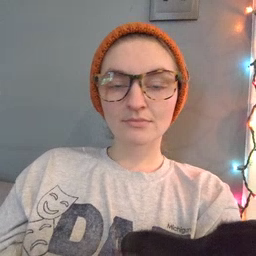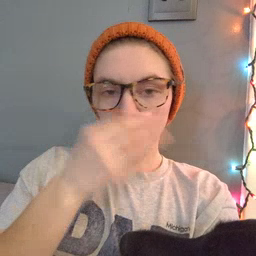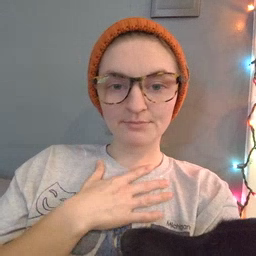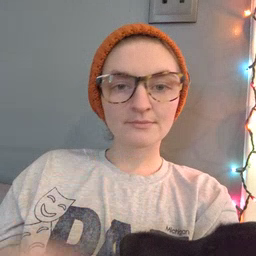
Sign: pajamas